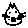
Label: cat